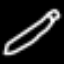
Label: pencil